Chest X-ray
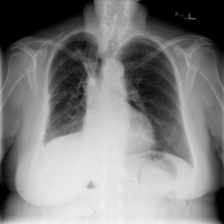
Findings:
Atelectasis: positive
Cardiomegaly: negative
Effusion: positive
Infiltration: negative
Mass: negative
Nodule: negative
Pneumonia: negative
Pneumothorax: negative
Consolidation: negative
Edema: negative
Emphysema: negative
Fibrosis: negative
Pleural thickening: positive
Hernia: negative